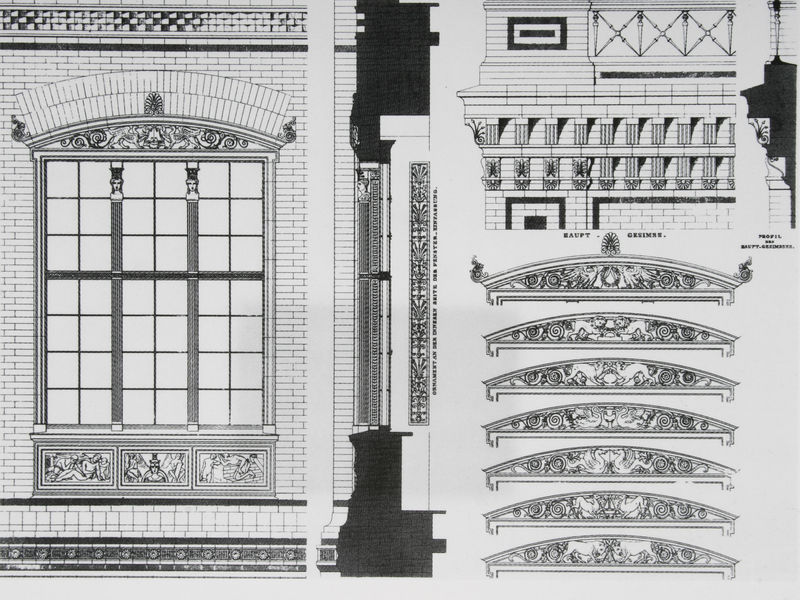
Titel: Details der Bauakademie Berlin
Künstler: Karl Friedrich Schinkel
Schlagwörter: haut, weiß, aquarell, fenster, grau, profil, schwarz, skizze, szene, säule, säulen, zeichnung, dach, gebäude, haus, tiere, muster, ornament, profile, wand, architektur, barock, sockel, stein, felder, häuser, brüstung, figur, klassizismus, girlande, rokoko, bilder, ansicht, bogen, fassade, fischer, giebel, mauer, ziegel, grafik, graphik, linien, figuren, detail, dekor, floral, ornamente, verzierung, stuck, bögen, hauswand, sprossen, münchen, mauerwerk, druck, schnitt, schwarzweiss, stich, entwurf, architrav, studien, fries, gemäuer, villa, sims, ziegelsteine, gesims, löwen, residenz, giebelfeld, simse, rundbögen, fensterbank, gärtner, plan, konsolen, volute, fresko, dorisch, schnecken, entwürfe, musterbuch, ornamentik, reliefs, figürlich, szenen, querschnitt, bau, rosetten, details, hasu, dreiteilig, klassizistisch, grundriss, aufbau, fenser, akantus, aufriss, tympanon, zeichnungen, flachdach, attika, piano nobile, queerschnitt, zahnschnitt, exakt, pläne, simms, gärtnerplatz, technische zeichnung, planzeichnung, palmette, segmente, scharten, schirt, bigen, gittel, monumente, fensterdetail, quersschnitt, ädicola, fensterbau, pal, panung, festerreihe, wandschnitt, hauptgesims, hauptsims